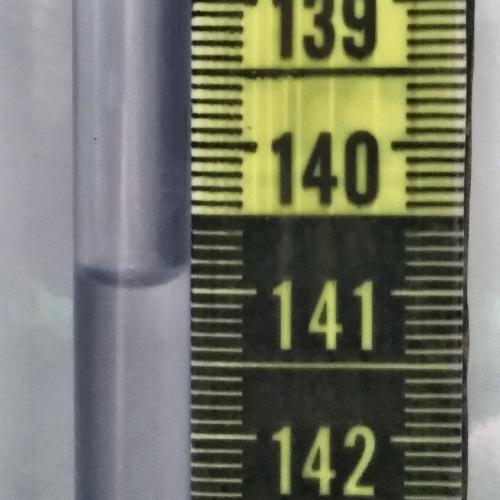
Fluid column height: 140.9 cm